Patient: sex F, age 57
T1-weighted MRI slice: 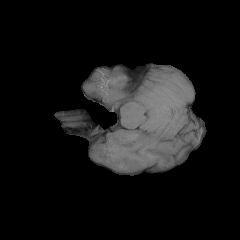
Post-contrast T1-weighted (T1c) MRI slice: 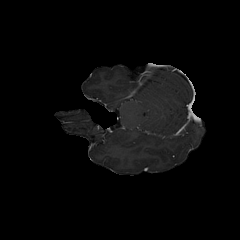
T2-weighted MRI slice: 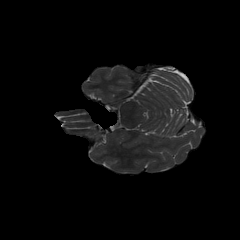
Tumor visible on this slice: no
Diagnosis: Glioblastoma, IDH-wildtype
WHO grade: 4